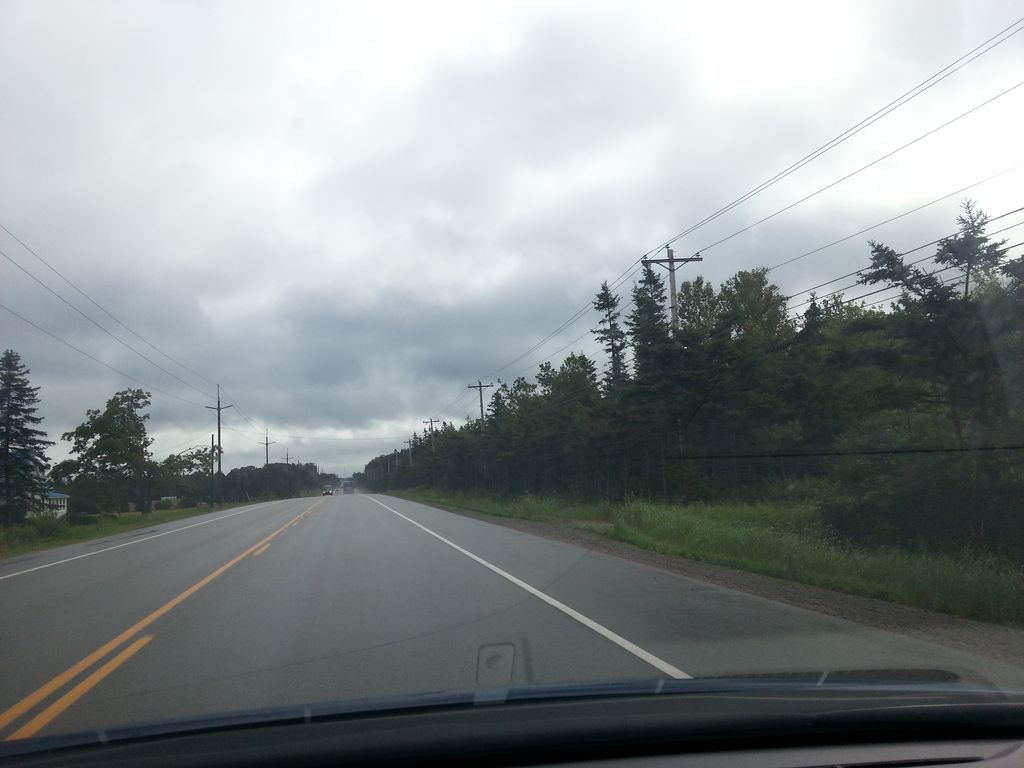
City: charlottetown